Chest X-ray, PA view. Patient: 43 years old, sex M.
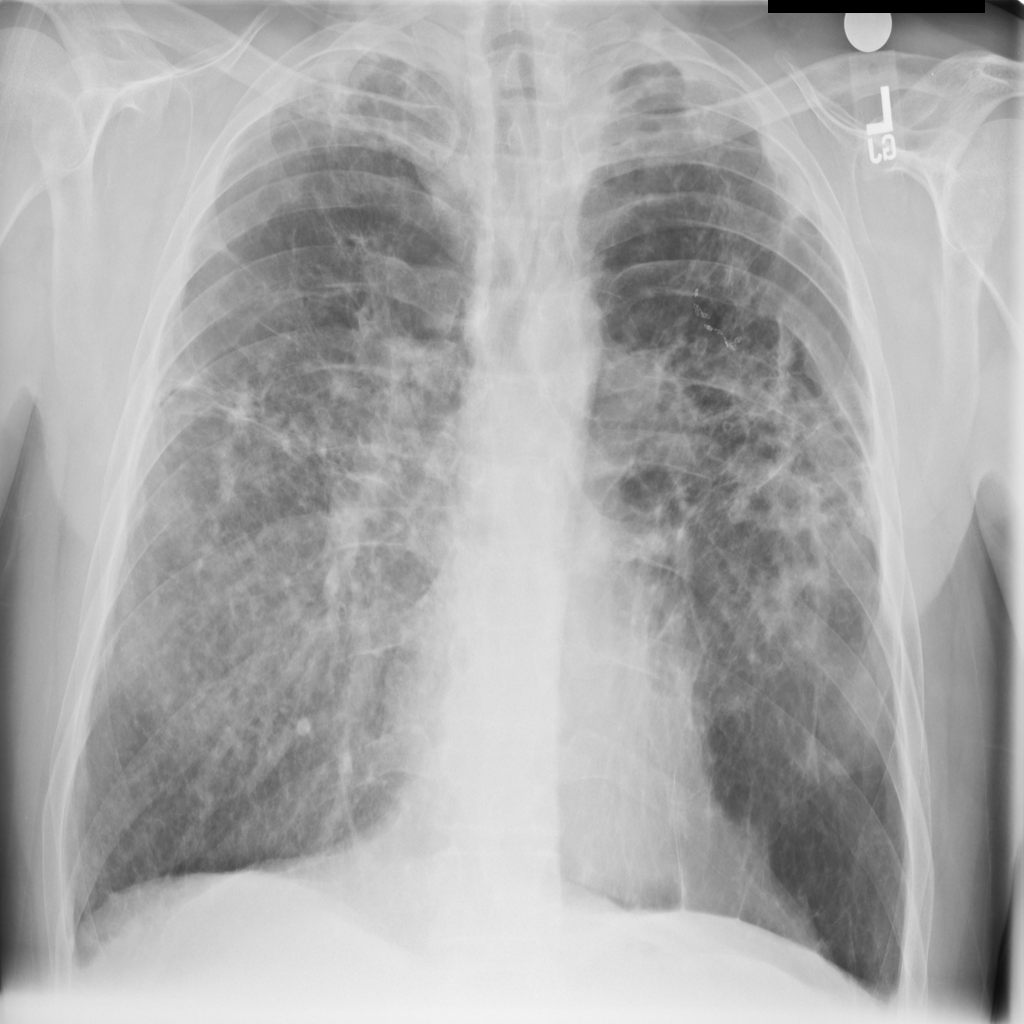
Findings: Infiltration, Nodule